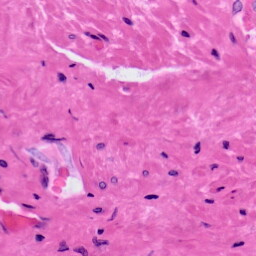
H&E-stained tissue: Prostate